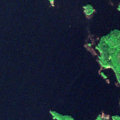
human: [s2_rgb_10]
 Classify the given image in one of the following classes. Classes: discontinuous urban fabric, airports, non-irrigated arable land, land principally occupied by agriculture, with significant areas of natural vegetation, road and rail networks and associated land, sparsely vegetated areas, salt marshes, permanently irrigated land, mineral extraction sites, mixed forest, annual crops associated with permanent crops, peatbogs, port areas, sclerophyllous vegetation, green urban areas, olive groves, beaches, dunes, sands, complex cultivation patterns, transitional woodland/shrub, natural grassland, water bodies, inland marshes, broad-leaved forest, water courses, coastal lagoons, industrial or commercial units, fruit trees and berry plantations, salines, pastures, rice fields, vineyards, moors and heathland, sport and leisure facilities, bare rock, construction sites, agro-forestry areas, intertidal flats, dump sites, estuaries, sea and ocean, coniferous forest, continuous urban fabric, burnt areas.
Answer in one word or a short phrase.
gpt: coniferous forest, mixed forest, water bodies